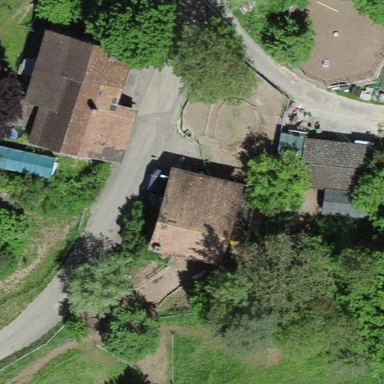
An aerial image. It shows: Farmyard area.